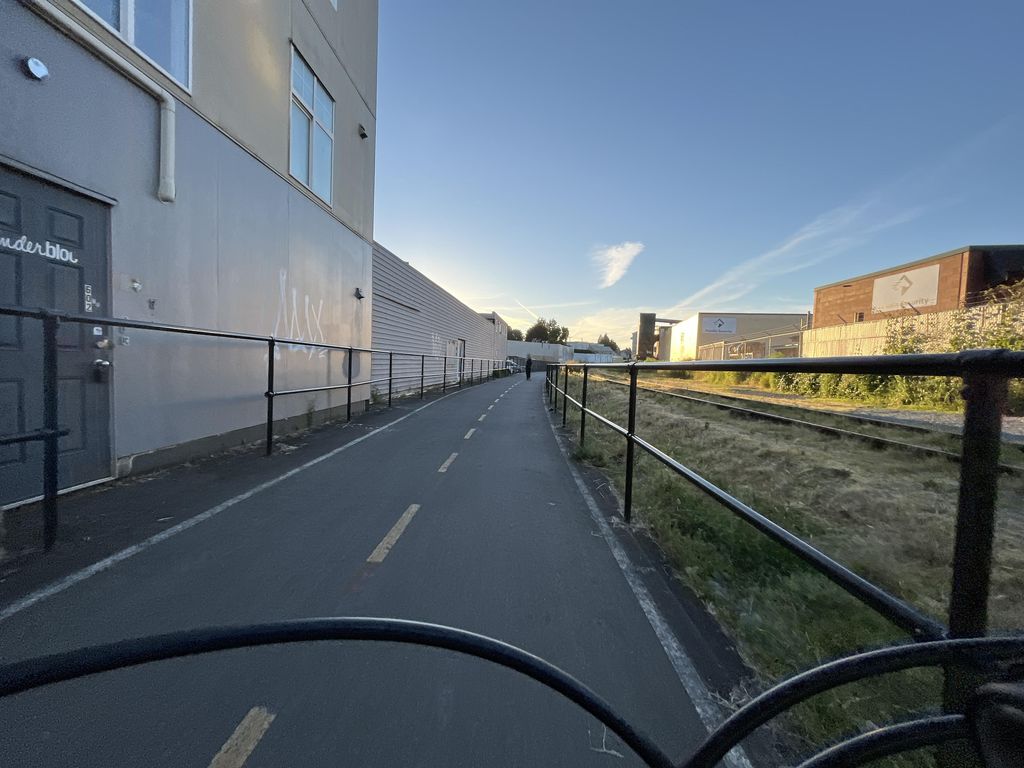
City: victoria